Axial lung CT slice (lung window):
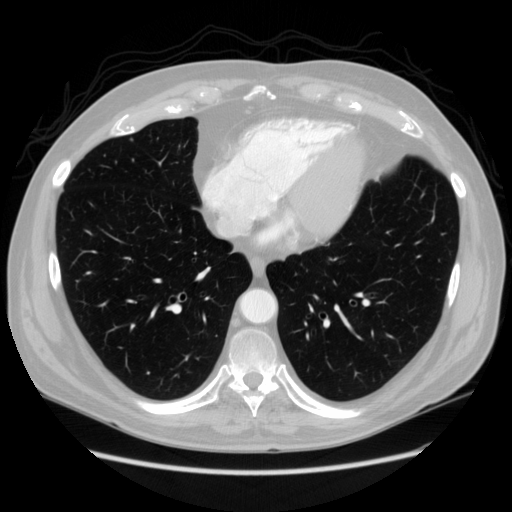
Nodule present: no